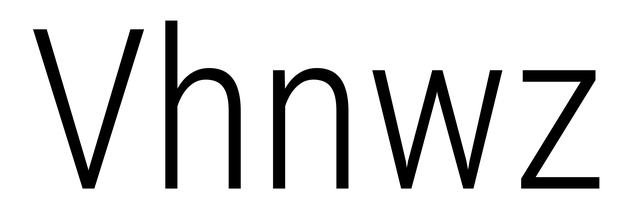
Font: Roboto_Condensed_Light